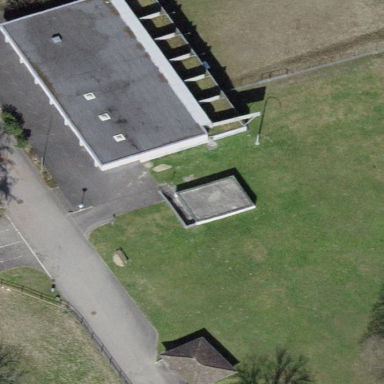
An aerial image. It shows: Building used for shooting sports.